Question: I have some Twitter data that I would like to plot activity overtime based on the type of tweet (tweet/mention/retweet).
'date' 'type':
'''
time = [('2014-04-13', 'tweet'),
('2014-04-13', 'tweet'),
('2014-04-13', 'mention'),
('2014-04-13', 'retweet'),
('2014-04-13', 'mention'),
('2014-04-13', 'tweet'),
('2014-04-13', 'retweet'),
('2014-04-13', 'mention'),
('2014-04-13', 'tweet'),
('2014-04-13', 'retweet'),
('2014-04-13', 'retweet'),
('2014-04-13', 'mention'),
('2014-04-13', 'tweet'),
('2014-04-13', 'tweet'),
('2014-04-13', 'tweet'),
('2014-04-13', 'tweet'),
('2014-04-13', 'mention'),
('2014-04-13', 'retweet'),
('2014-04-13', 'mention'),
('2014-04-13', 'tweet')]
'''
'''
time_df = pd.DataFrame(time, columns=['date','time'])
'''
'''
date time
0 2014-04-13 tweet
1 2014-04-13 tweet
2 2014-04-13 mention
3 2014-04-13 retweet
4 2014-04-13 mention
...
...
...
'''
However, now I'm lost when it comes to plotting this data over time. Also, I would like to break out each type (tweet/mention/retweet) as a different color line. I should also note that sometimes I might need to aggregate the data by day/week/month.

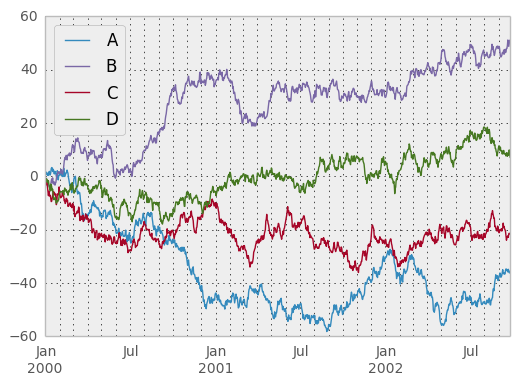
Answer: So, I think I understand what you need to do, even if this isn't explicit in your question.
Allow me to mock up some data:
'''
import numpy as np
import pandas
import random
tweet_types = ['tweet', 'retweet', 'mention']
index = pandas.DatetimeIndex(freq='5min', start='2014-04-13', end='2014-05-13')
tweets = [random.choice(tweet_types) for _ in range(len(index))]
time_df = pandas.DataFrame(index=index, data=tweets, columns=['tweet type'])
time_df['day'] = time_df.index.date
time_df['count'] = 1
print(time_df.head())
'''
So the first few rows now look like this:
'''
tweet type day count
2014-04-13 00:00:00 mention 2014-04-13 1
2014-04-13 00:05:00 mention 2014-04-13 1
2014-04-13 00:10:00 tweet 2014-04-13 1
2014-04-13 00:15:00 tweet 2014-04-13 1
2014-04-13 00:20:00 retweet 2014-04-13 1
'''
I added the 'count' value because we need something to total up for our daily aggregation, done here:
'''
daily_counts = time_df.groupby(by=['tweet type', 'day']).count()
daily_counts_xtab = daily_counts.unstack(level='tweet type')['count']
print(daily_counts_xtab.head())
'''
Which gives us...
'''
tweet type mention retweet tweet
day
2014-04-13 89 101 98
2014-04-14 98 113 77
2014-04-15 87 103 98
2014-04-16 81 107 100
2014-04-17 96 92 100
'''
So then
'''
daily_counts_xtab.plot()
'''
Gives me: